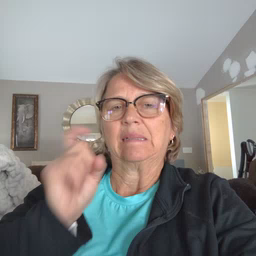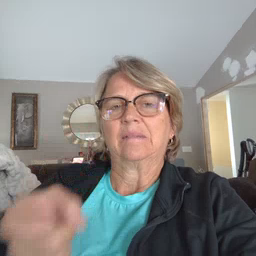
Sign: gift